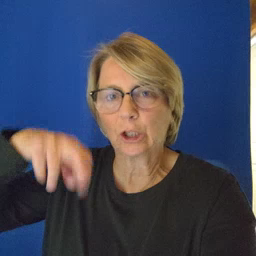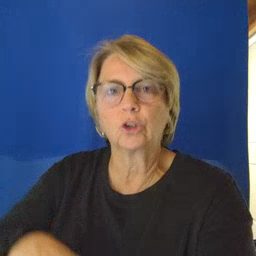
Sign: stairs